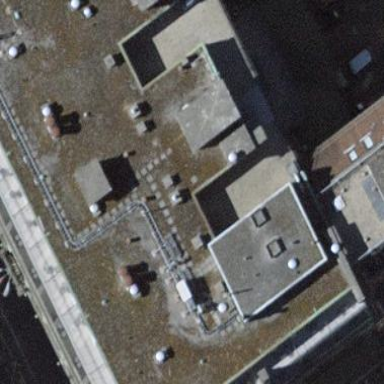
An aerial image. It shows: Office building.